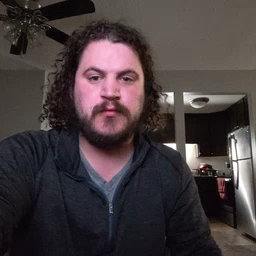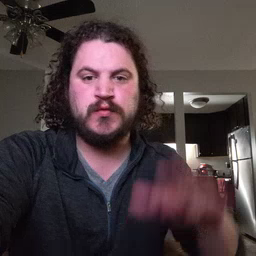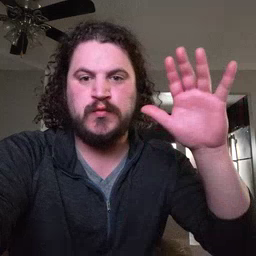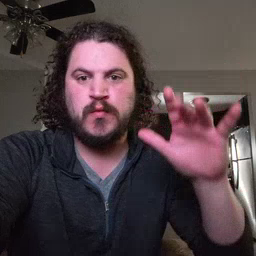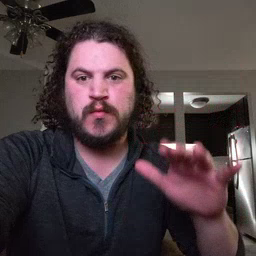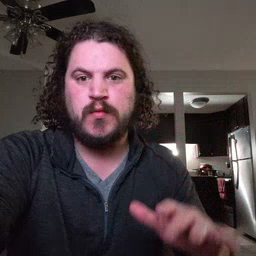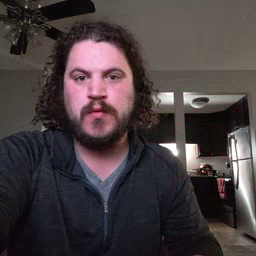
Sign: snow